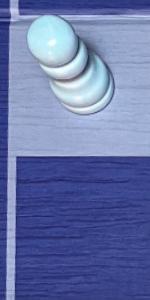
Label: Empty